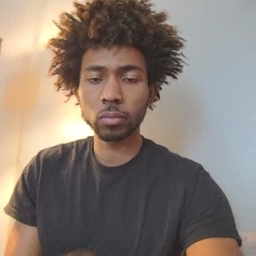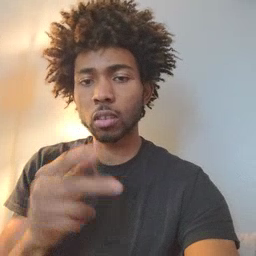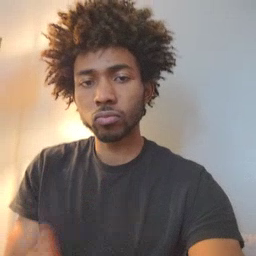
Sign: TV